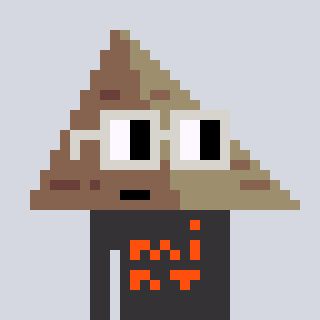
a pixel art character with square light gray glasses, a pyramid-shaped head and a grayscale-colored body on a cool background